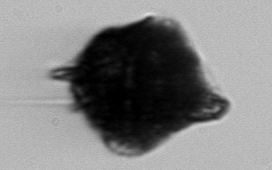
Label: Gonyaulax